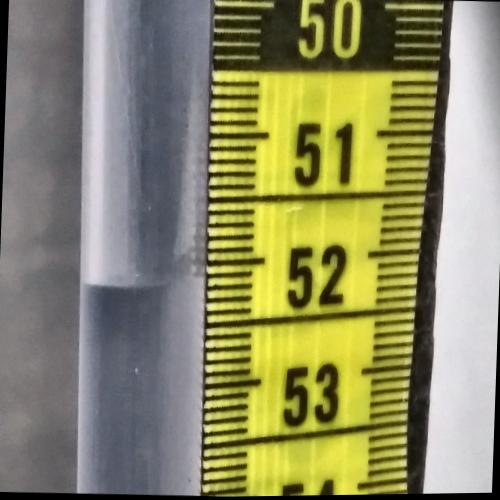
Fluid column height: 52.1 cm